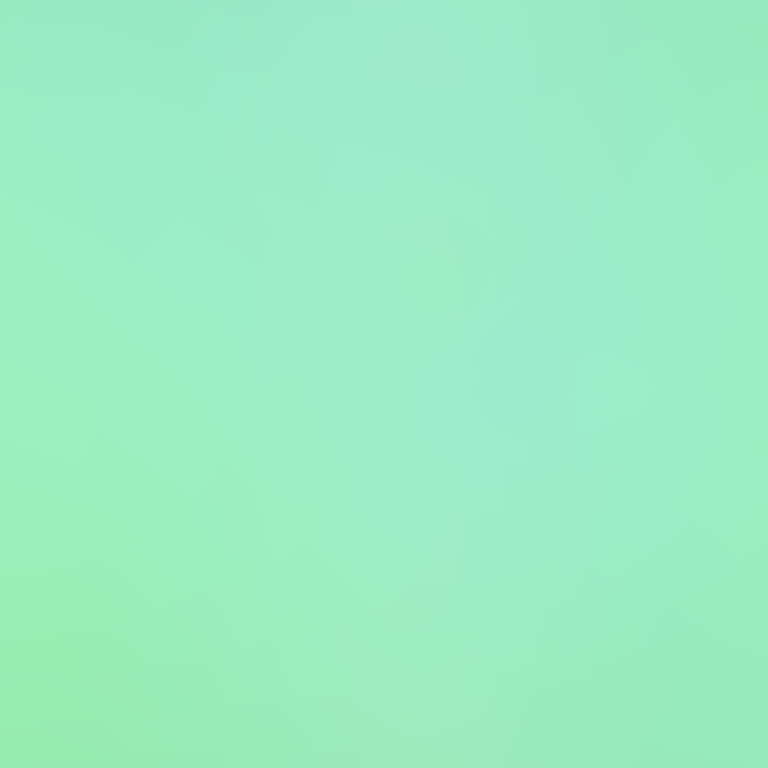
Abstract light effect, smooth gradient from soft teal to light mint, calm atmosphere, diffuse light, no room, no furniture, no objects.